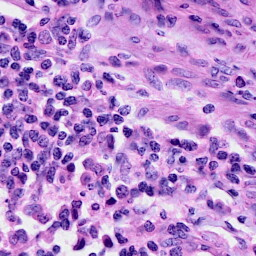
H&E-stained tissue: Cervix